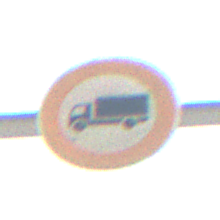
Verkehrszeichen: VerbotFuerKraftfahrzeugeUeberDreiKommaFuenfTonnen
Umgebung: Outdoor, Nature
Tageszeit: MorningAfternoon
Wetter: PartlyCloudy
Licht: Natural
Jahreszeit: NotSpecified
Kontrast: HighContrast